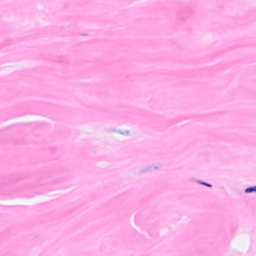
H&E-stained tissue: Breast